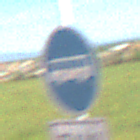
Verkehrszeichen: Busssonderstreifen
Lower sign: BesondereFahrzeugeUndTransportgueter1
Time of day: MorningAfternoon
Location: Outdoor (RoadRail)
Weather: Clear
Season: NotSpecified
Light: Natural